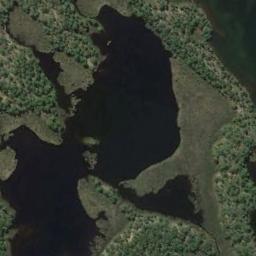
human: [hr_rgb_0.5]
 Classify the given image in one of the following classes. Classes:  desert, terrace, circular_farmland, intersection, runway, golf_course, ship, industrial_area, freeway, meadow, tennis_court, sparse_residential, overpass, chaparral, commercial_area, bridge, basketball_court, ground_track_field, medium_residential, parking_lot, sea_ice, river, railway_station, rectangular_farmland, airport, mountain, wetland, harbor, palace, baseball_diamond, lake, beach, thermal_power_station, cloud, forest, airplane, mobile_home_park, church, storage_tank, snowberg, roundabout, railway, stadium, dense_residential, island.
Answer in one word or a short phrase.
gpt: wetland